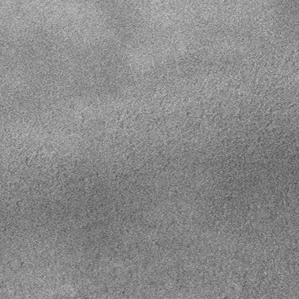
Label: frost